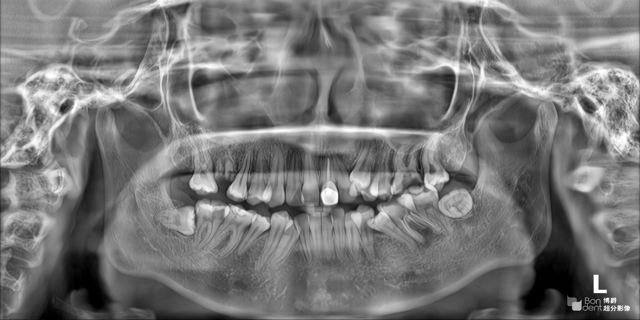
child